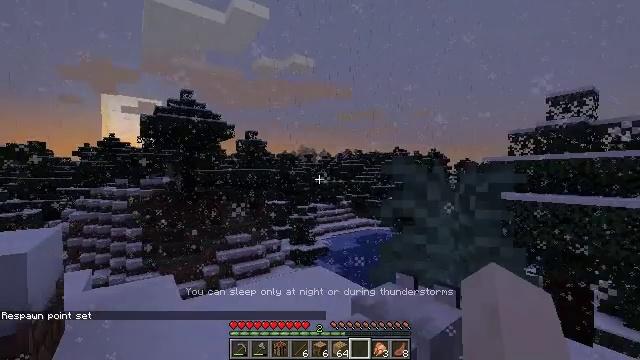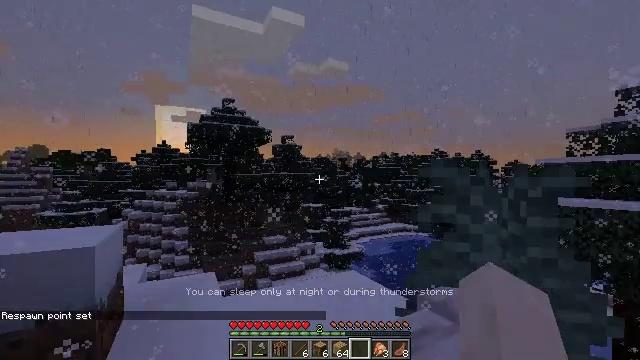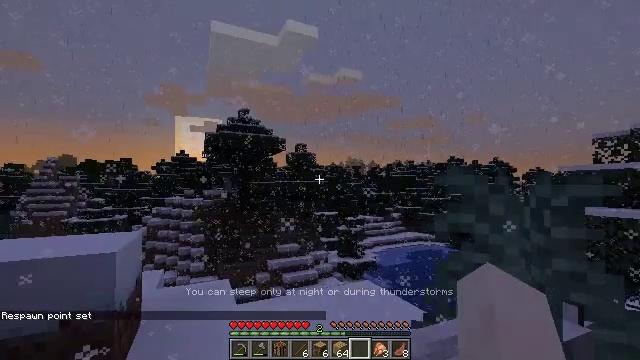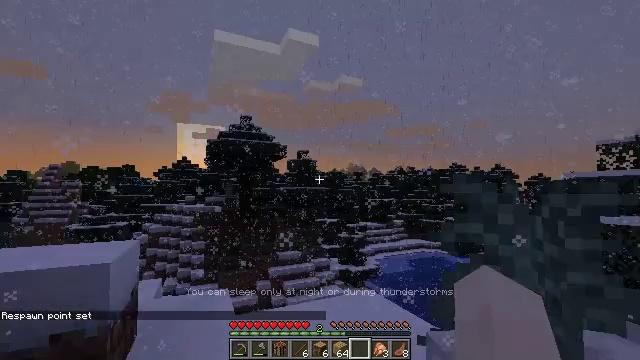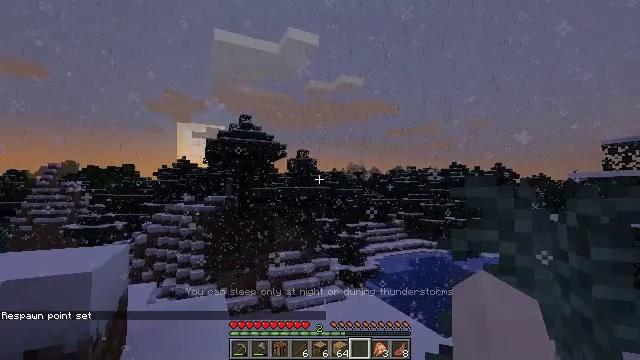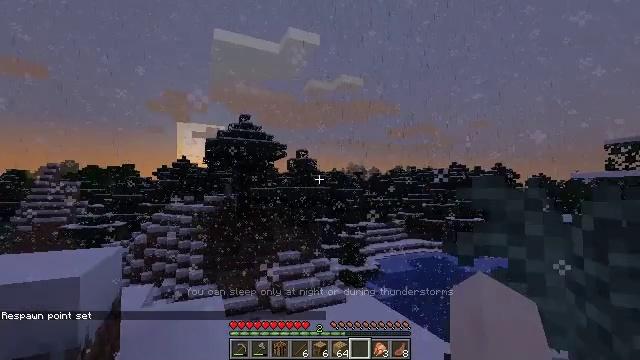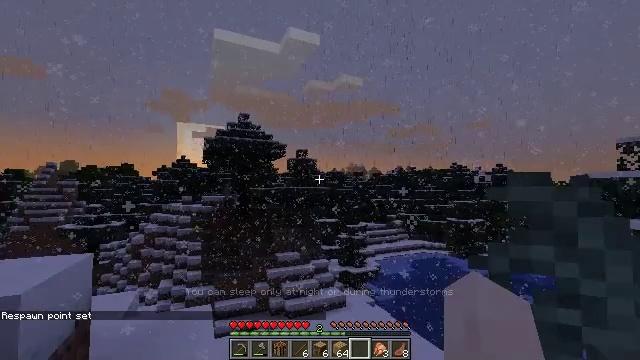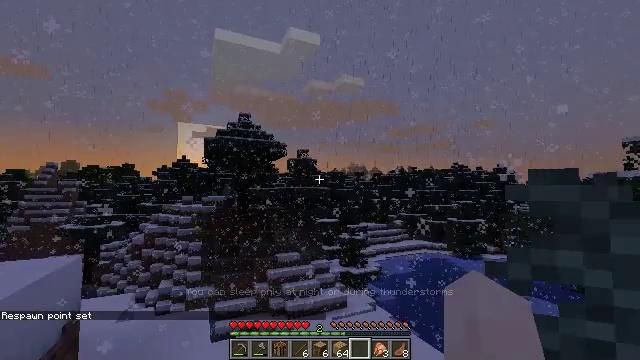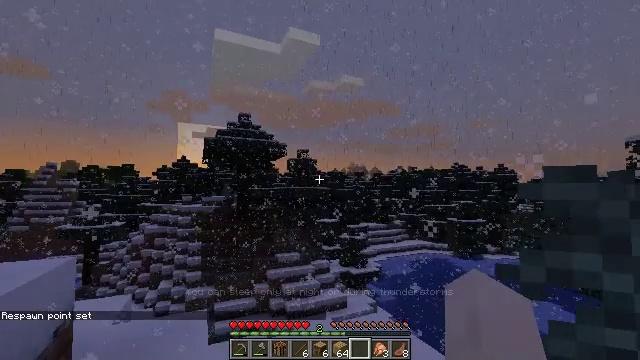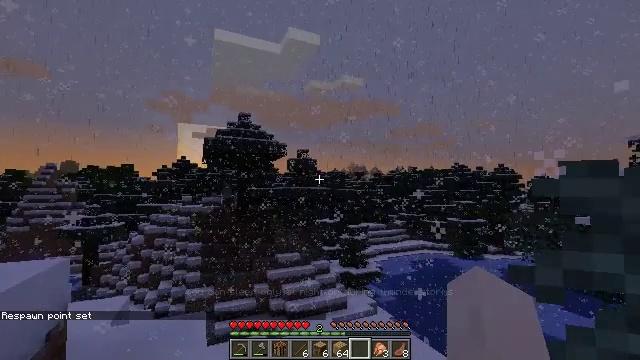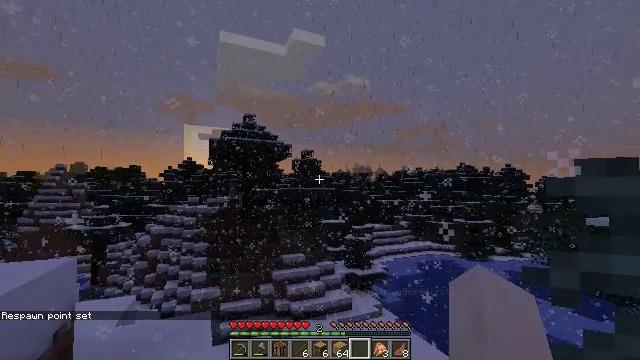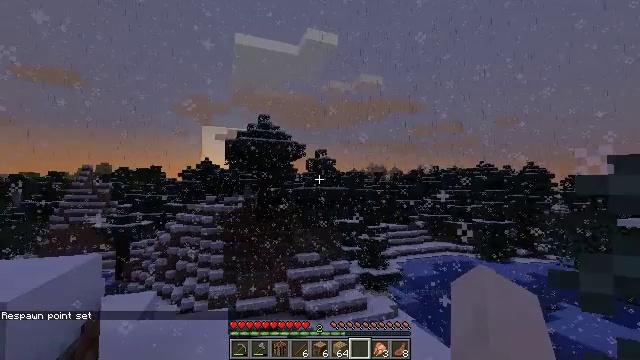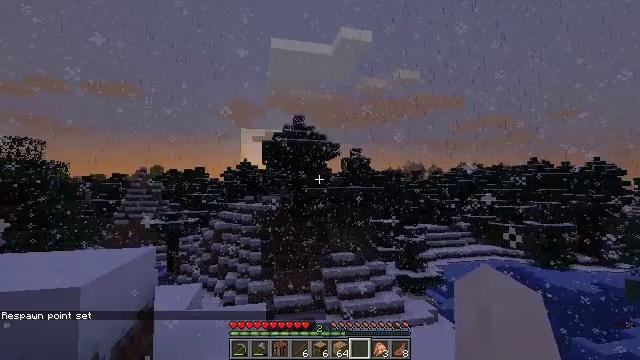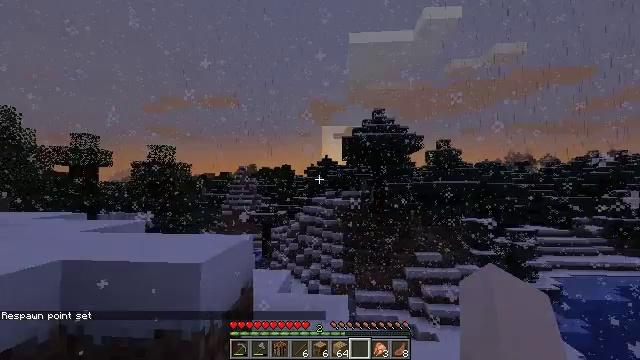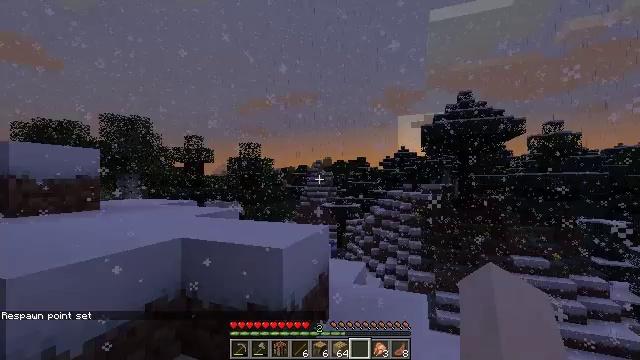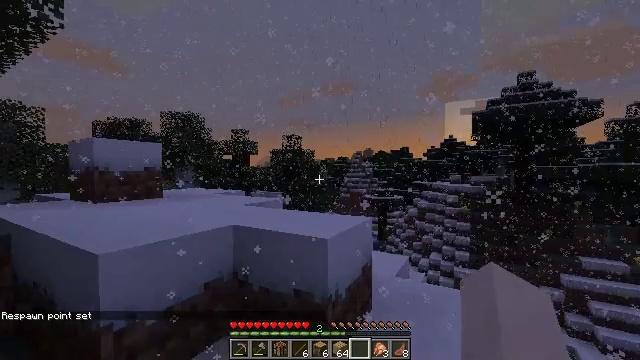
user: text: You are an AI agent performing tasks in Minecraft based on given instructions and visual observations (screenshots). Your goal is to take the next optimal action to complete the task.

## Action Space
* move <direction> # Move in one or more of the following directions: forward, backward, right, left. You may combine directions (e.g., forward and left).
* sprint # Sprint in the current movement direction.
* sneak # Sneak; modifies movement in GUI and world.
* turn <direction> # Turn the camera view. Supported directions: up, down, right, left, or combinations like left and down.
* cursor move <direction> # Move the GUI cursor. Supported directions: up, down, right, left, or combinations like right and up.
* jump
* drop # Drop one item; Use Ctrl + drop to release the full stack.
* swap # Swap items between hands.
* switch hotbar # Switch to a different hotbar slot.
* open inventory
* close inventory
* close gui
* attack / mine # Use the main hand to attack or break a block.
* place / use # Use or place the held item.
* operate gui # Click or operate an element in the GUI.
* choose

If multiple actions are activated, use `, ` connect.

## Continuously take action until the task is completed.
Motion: motion action
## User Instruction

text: Break the blue bed to move it.
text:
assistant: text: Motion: turn left
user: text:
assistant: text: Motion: turn left and up
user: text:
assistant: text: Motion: move forward, turn up
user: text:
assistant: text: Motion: move forward
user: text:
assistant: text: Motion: move forward
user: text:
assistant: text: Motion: move forward
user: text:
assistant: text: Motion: no_op
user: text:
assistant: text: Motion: no_op
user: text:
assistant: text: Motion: no_op
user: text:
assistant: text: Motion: turn left
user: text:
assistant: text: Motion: turn left
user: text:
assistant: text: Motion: turn left
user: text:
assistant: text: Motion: turn left and down
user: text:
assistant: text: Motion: turn left and down
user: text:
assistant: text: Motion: move left, turn left and down
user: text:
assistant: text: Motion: move left
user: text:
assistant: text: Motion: move left
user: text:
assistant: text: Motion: move forward and move left
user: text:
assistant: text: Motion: move forward
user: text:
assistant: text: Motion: move forward
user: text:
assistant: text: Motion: move forward, turn down
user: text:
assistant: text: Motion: no_op
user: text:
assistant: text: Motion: no_op
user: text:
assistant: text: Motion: turn right
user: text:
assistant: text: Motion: turn right and up
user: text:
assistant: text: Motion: turn right
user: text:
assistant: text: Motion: move back, turn right
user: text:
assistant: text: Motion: move back and move left, turn right and down
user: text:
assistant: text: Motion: move back and move left, turn right and down
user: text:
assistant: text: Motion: move back and move left, turn right and down